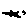
Label: star